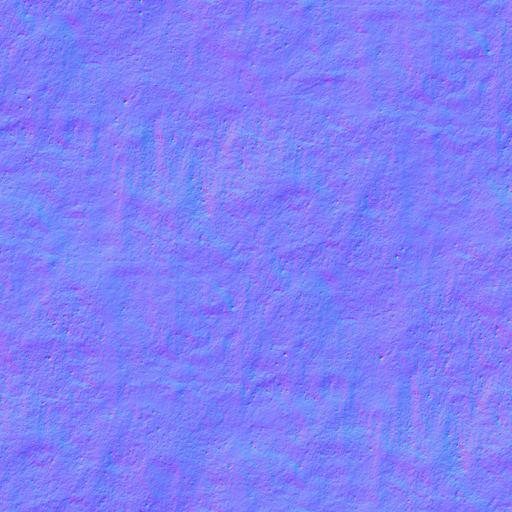
brown church concrete old plaster sandstone wall